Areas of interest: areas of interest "China Construction Bank (Changsha Huaxing Branch)"
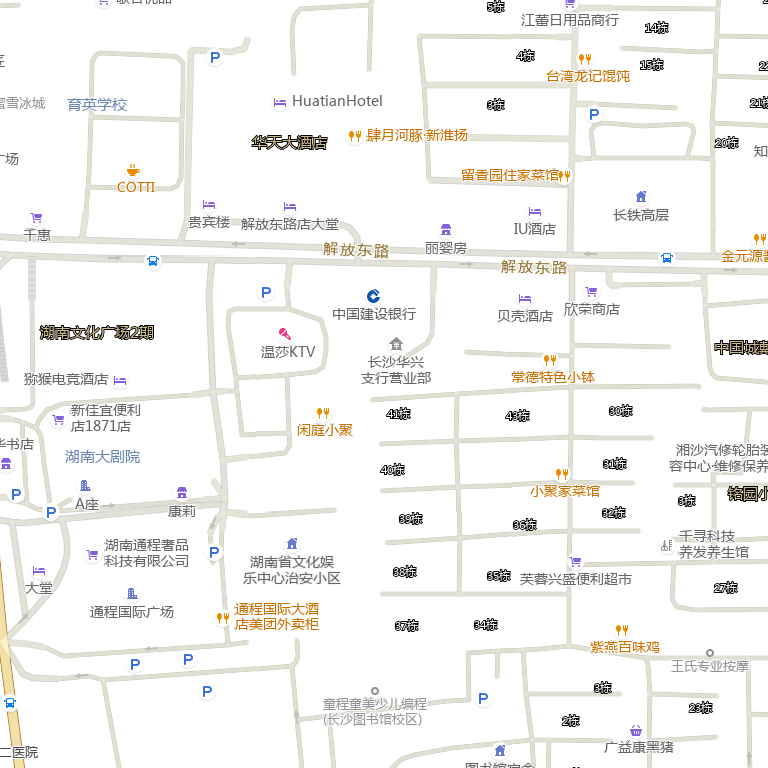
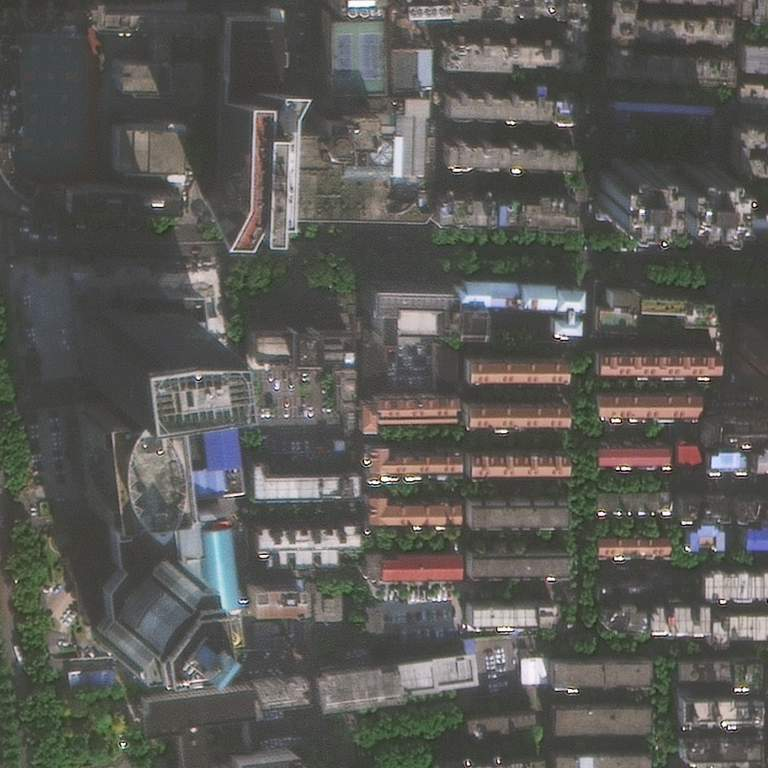